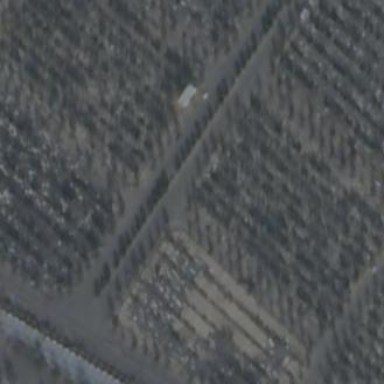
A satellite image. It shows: Cemetery.